Question: So I am trying to have a message displayed when the input is invalid, suppose I want something other than a 'ToolTip', something that stays until the error is corrected. I tried having an 'ErrorTemplate'
'''
<Style TargetType="{x:Type TextBox}">
<Setter Property="Validation.ErrorTemplate">
<Setter.Value>
<ControlTemplate>
<StackPanel>
<Border BorderBrush="Red" BorderThickness="1">
<AdornedElementPlaceholder x:Name="adornedErrorElement" />
</Border>
<Label Background="Red" Foreground="White" FontSize="9" Content="{Binding ElementName=adornedErrorElement, Path=AdornedElement.(Validation.Errors)[0].ErrorContent}" />
</StackPanel>
</ControlTemplate>
</Setter.Value>
</Setter>
</Style>
<StackPanel Margin="20">
<TextBlock Text="Name" />
<TextBox Text="{Binding Name}" />
<TextBlock Text="Email" />
<TextBox Text="{Binding Path=Email, ValidatesOnDataErrors=True}" />
<Button Content="Submit" />
</StackPanel>
'''
I get

Where the label overlays elements after it. How can I have it such that it works just like another element in the stackpanel?
# UPDATE: Using The VSM
Now, I want to go 1 step further and animate the error label up and down. I am considering VSM following @robertos answer. I tried implementing in in Blend. A few problems I faced. I tried
'''
<ControlTemplate TargetType="{x:Type TextBox}">
<StackPanel Orientation="Vertical">
<Microsoft_Windows_Themes:ListBoxChrome ...>
<VisualStateManager.VisualStateGroups>
...
</VisualStateManager.VisualStateGroups>
<ScrollViewer ... />
</Microsoft_Windows_Themes:ListBoxChrome>
<Label Content="Error Here" />
</StackPanel>
</ControlTemplate>
'''
Then I lost access to VisualStates in Blend. Then I tried
'''
<Microsoft_Windows_Themes:ListBoxChrome>
<StackPanel>
<ScrollViewer x:Name="PART_ContentHost" SnapsToDevicePixels="{TemplateBinding SnapsToDevicePixels}" Margin="2,0,-2,0"/>
<TextBlock x:Name="textBlock" Background="Red" Foreground="White" FontWeight="Bold" Text="Hello" Visibility="Collapsed" />
</StackPanel>
</Microsoft_Windows_Themes:ListBoxChrome>
'''
Not ideal as the StackPanel is within the border. Also my attempts at animation looks just weird
<URL>
http://download.macromedia.com/pub/shockwave/cabs/flash/swflash.cab#version=9,0,115,0' width='560' height='345'>http://screenr.com/Content/assets/screenr_1116090935.swf' >http://screenr.com/Content/assets/screenr_1116090935.swf' flashvars='i=130553' allowFullScreen='true' width='560' height='345' pluginspage='<URL>' >
1st I must make the label hidden instead of collapsed the animate just the opacity. I want the label to appear like its coming out from the textbox
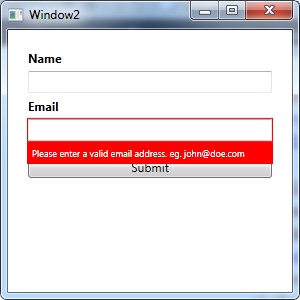
Answer: The element would have to be a part of the same StackPanel in the VisualTree which is not the case with the Validation.ErrorTemplate as you noticed. One way to do this would be to retemplate the TextBox and make place for a Collapsed error Label which will turn visible on Validation.HasError. You'll need to add a reference to PresentationFramework.Aero.
'''
xmlns:Microsoft_Windows_Themes="clr-namespace:Microsoft.Windows.Themes;assembly=PresentationFramework.Aero"
'''
Xaml
'''
<LinearGradientBrush x:Key="TextBoxBorder" EndPoint="0,20" StartPoint="0,0" MappingMode="Absolute">
<GradientStop Color="#ABADB3" Offset="0.05"/>
<GradientStop Color="#E2E3EA" Offset="0.07"/>
<GradientStop Color="#E3E9EF" Offset="1"/>
</LinearGradientBrush>
<Style x:Key="LabelValidationTextBox" BasedOn="{x:Null}" TargetType="{x:Type TextBox}">
<Setter Property="Foreground" Value="{DynamicResource {x:Static SystemColors.ControlTextBrushKey}}"/>
<Setter Property="Background" Value="{DynamicResource {x:Static SystemColors.WindowBrushKey}}"/>
<Setter Property="BorderBrush" Value="{StaticResource TextBoxBorder}"/>
<Setter Property="BorderThickness" Value="1"/>
<Setter Property="Padding" Value="1"/>
<Setter Property="AllowDrop" Value="true"/>
<Setter Property="FocusVisualStyle" Value="{x:Null}"/>
<Setter Property="Validation.ErrorTemplate" Value="{x:Null}"/>
<Setter Property="Template">
<Setter.Value>
<ControlTemplate TargetType="{x:Type TextBox}">
<StackPanel Orientation="Vertical">
<Microsoft_Windows_Themes:ListBoxChrome x:Name="Bd" SnapsToDevicePixels="true" Background="{TemplateBinding Background}" BorderBrush="{TemplateBinding BorderBrush}" BorderThickness="{TemplateBinding BorderThickness}" RenderFocused="{TemplateBinding IsKeyboardFocusWithin}" RenderMouseOver="{TemplateBinding IsMouseOver}">
<ScrollViewer x:Name="PART_ContentHost" SnapsToDevicePixels="{TemplateBinding SnapsToDevicePixels}"/>
</Microsoft_Windows_Themes:ListBoxChrome>
<Label StackPanel.ZIndex="-1" Name="errorLabel" Height="22" Margin="0,-22,0,0" Background="Red" Foreground="White" FontSize="9" Content="{Binding RelativeSource={RelativeSource TemplatedParent}, Path=(Validation.Errors)[0].ErrorContent}" />
</StackPanel>
<ControlTemplate.Triggers>
<Trigger Property="IsEnabled" Value="false">
<Setter Property="Background" TargetName="Bd" Value="{DynamicResource {x:Static SystemColors.ControlBrushKey}}"/>
<Setter Property="Foreground" Value="{DynamicResource {x:Static SystemColors.GrayTextBrushKey}}"/>
</Trigger>
<Trigger Property="Validation.HasError" Value="True">
<Trigger.EnterActions>
<BeginStoryboard>
<Storyboard TargetName="errorLabel" TargetProperty="Margin">
<ThicknessAnimationUsingKeyFrames BeginTime="00:00:00" Storyboard.TargetProperty="Margin">
<SplineThicknessKeyFrame KeyTime="0:0:0.0" Value="0,-22,0,0"/>
<SplineThicknessKeyFrame KeyTime="0:0:0.5" Value="0,0,0,0"/>
</ThicknessAnimationUsingKeyFrames>
</Storyboard>
</BeginStoryboard>
</Trigger.EnterActions>
<Trigger.ExitActions>
<BeginStoryboard>
<Storyboard TargetName="errorLabel" TargetProperty="Margin">
<ThicknessAnimationUsingKeyFrames BeginTime="00:00:00" Storyboard.TargetProperty="Margin">
<SplineThicknessKeyFrame KeyTime="0:0:0.0" Value="0,0,0,0"/>
<SplineThicknessKeyFrame KeyTime="0:0:0.5" Value="0,-22,0,0"/>
</ThicknessAnimationUsingKeyFrames>
</Storyboard>
</BeginStoryboard>
</Trigger.ExitActions>
</Trigger>
</ControlTemplate.Triggers>
</ControlTemplate>
</Setter.Value>
</Setter>
</Style>
'''
Added Margin animation of the Label. It will "slide out" of the TextBox when Validation.HasError is True and "slide back in" to the TextBox when Validation.HasError is False.